Interaction volume radius: 10 \u00c5
Interaction volume height: 15 \u00c5
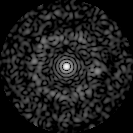
Disorder parameter: 0.8628